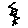
Label: zigzag